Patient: sex M, age 36
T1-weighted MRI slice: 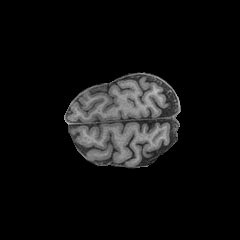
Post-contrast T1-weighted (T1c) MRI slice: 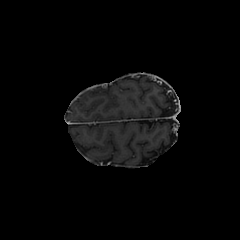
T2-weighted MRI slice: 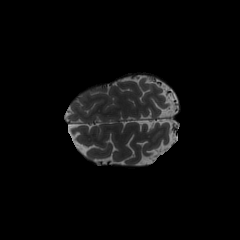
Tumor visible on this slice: no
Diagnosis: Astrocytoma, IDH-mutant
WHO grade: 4